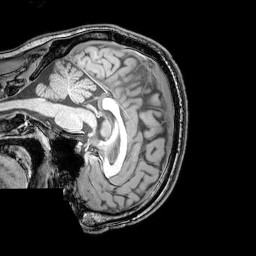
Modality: T1w
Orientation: sagittal
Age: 24
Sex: male
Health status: healthy
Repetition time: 0.081 s
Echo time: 0.037 s